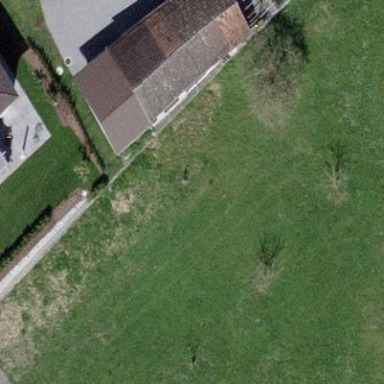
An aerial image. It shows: Shed.